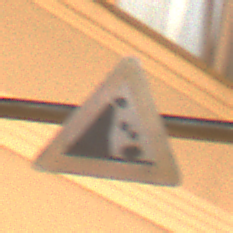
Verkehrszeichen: SteinschlagLinks
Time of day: Night
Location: Outdoor (Urban)
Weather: Clear
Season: NotSpecified
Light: Artificial